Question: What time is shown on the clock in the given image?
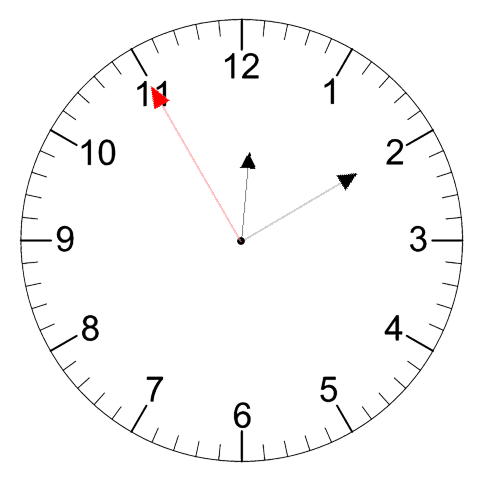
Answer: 12:09:55